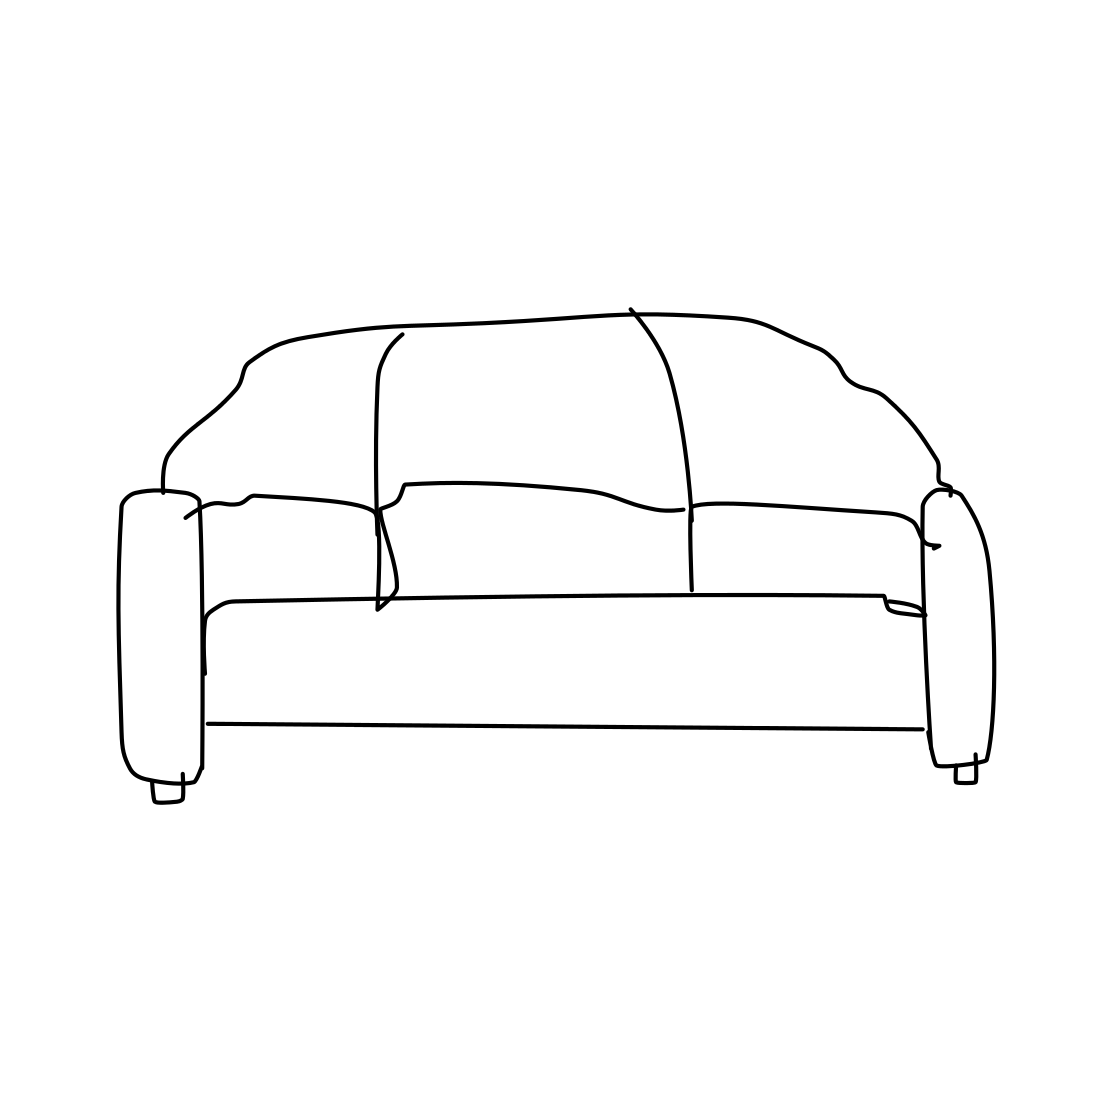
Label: couch